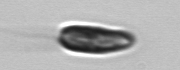
Label: Pseudochattonella_farcimen